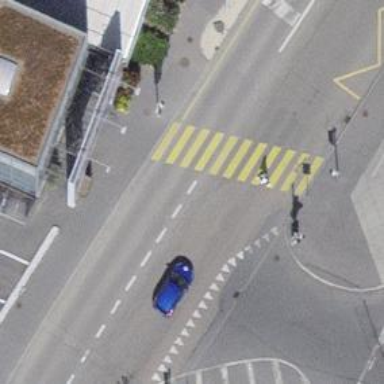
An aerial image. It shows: Kerb barrier.